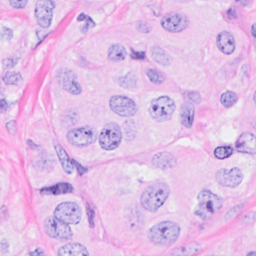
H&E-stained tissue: Breast